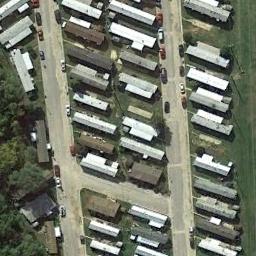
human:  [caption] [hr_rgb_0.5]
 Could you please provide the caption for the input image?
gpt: The mobile home park has some neatly arranged mobile homes on the grass and some roads go through the mobile home park .

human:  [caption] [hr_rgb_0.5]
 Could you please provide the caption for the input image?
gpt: The mobile home park is on the grass next to the road .

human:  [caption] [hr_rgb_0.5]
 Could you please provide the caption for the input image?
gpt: Many buildings are in the mobile home park .

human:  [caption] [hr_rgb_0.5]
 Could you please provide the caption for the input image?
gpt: There are some white buildings and brown buildings in the mobile home park .

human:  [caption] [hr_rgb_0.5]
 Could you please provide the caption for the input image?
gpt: There are neat rows of mobile homes on both sides of the road .